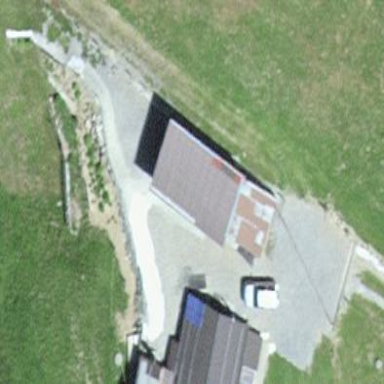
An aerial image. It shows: View of roof of building.